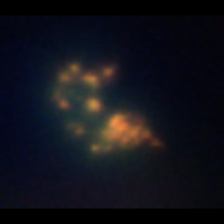
Taxon: Unknown_detritus
Group: Unknown